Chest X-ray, PA view. Patient: 68 years old, sex M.
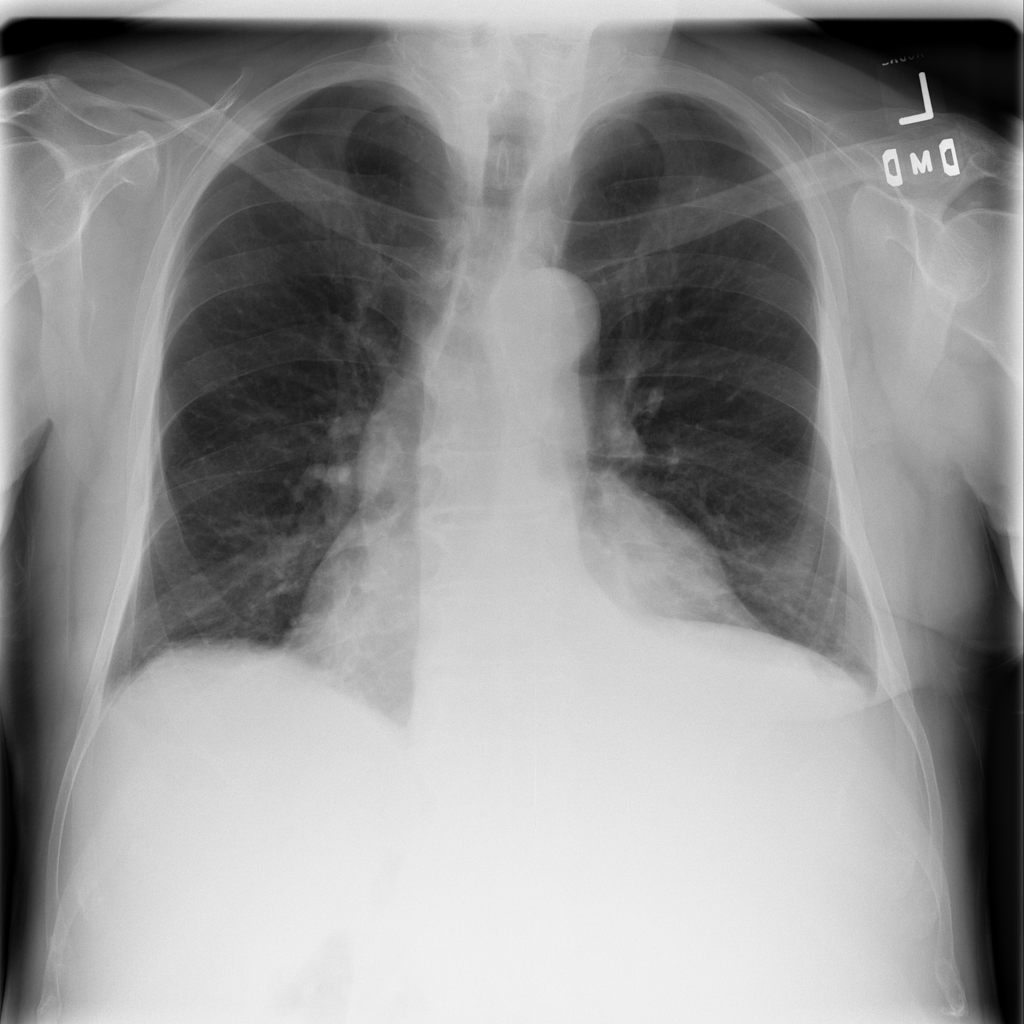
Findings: Infiltration